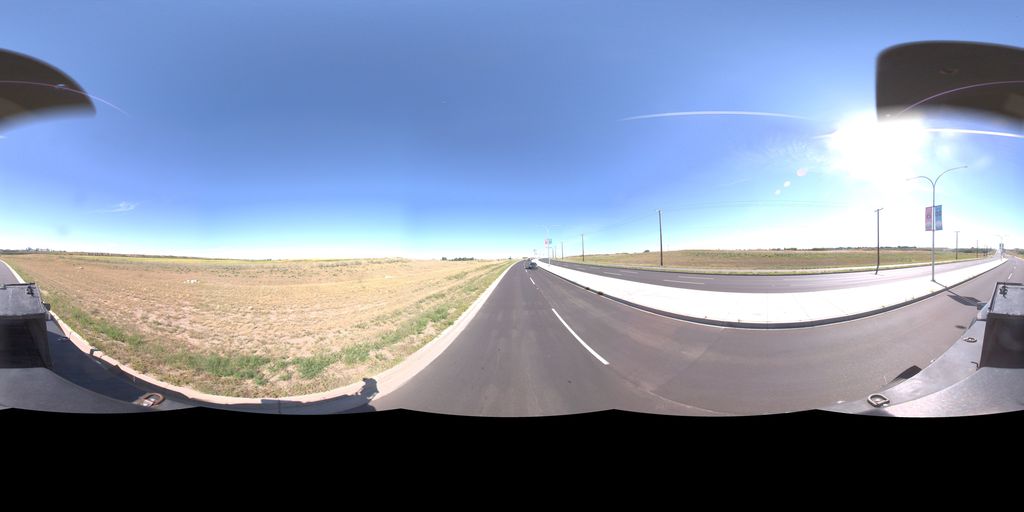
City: saskatoon